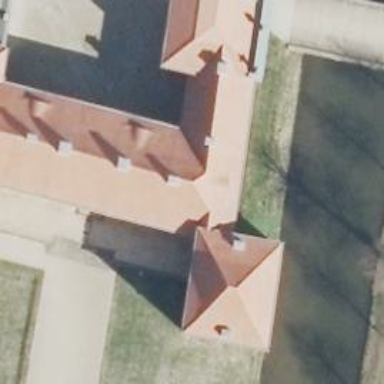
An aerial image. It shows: View of roof edge.